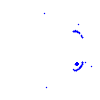
Particle: proton